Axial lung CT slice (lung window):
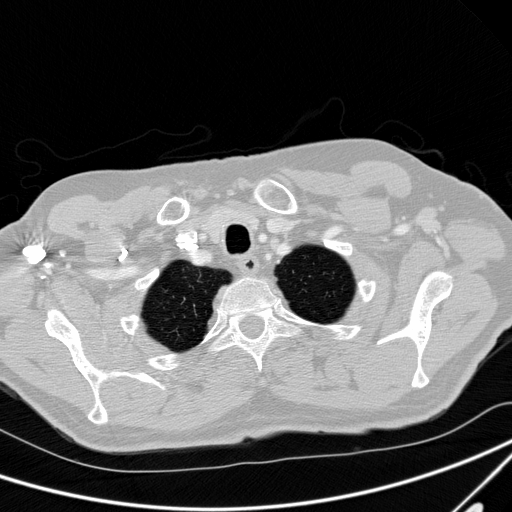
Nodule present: no